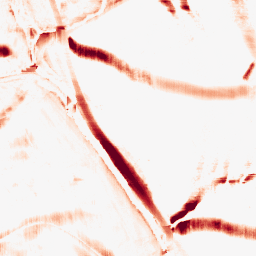
Category: morphological
Decomposition family: morphological_rect
Decomposition parameters: operation: opening
width: 20
height: 20
Upsampling method: sinc_hamming
Upsampling parameters: scale: 4
kernel_size: 16
Upsampling scale: 4